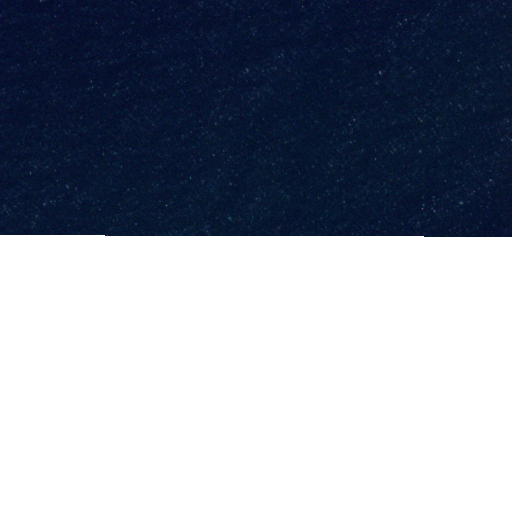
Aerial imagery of bar in New Jersey named The Lump containing only unknown